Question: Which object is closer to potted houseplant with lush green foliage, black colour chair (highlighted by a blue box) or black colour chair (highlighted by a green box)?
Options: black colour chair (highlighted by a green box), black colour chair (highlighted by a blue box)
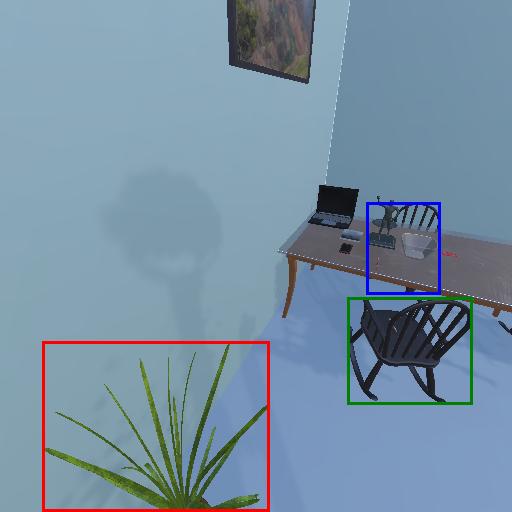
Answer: black colour chair (highlighted by a green box)